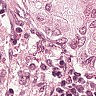
Metastatic tissue present: yes